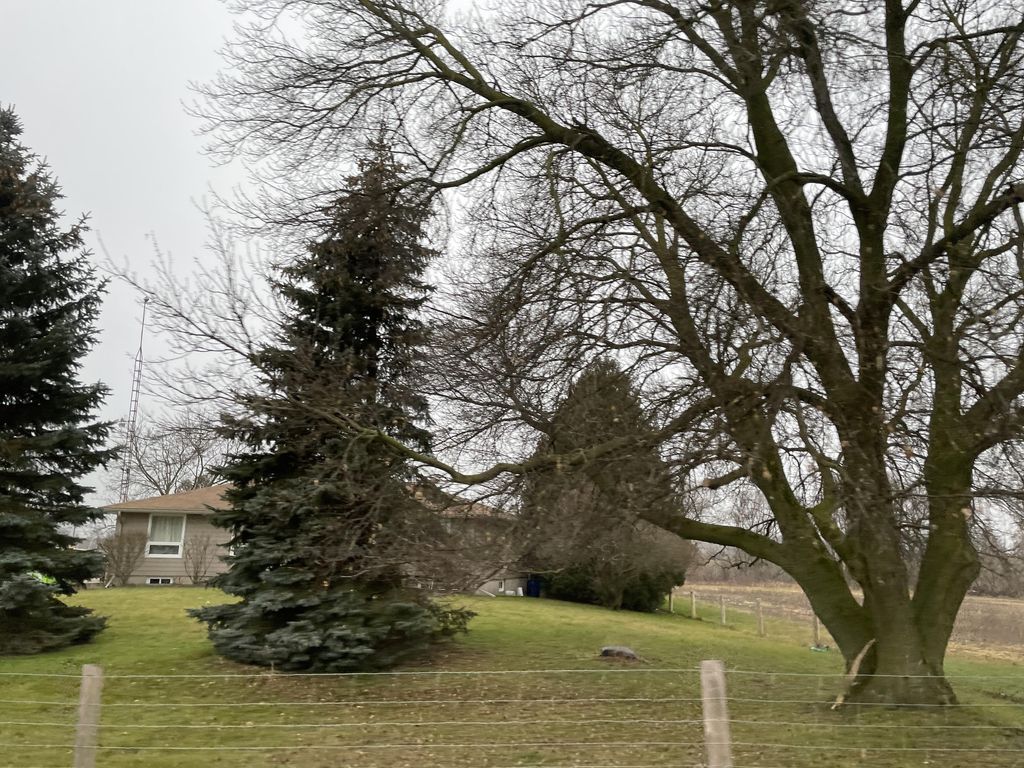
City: kitchener-waterloo